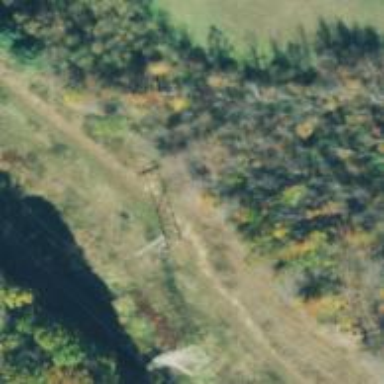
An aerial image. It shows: H-frame designed tower for power lines.